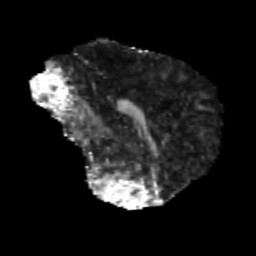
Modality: FA
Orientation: sagittal
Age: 13
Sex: male
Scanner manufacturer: siemens
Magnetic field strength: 3 T
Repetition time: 3.8 s
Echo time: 0.07 s